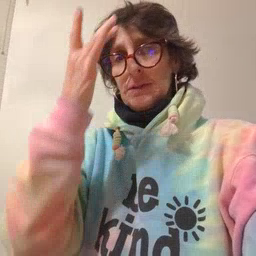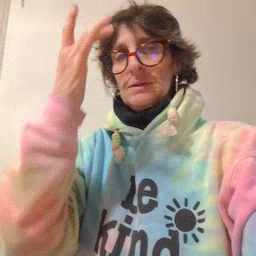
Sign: sick